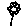
Label: flower